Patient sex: F
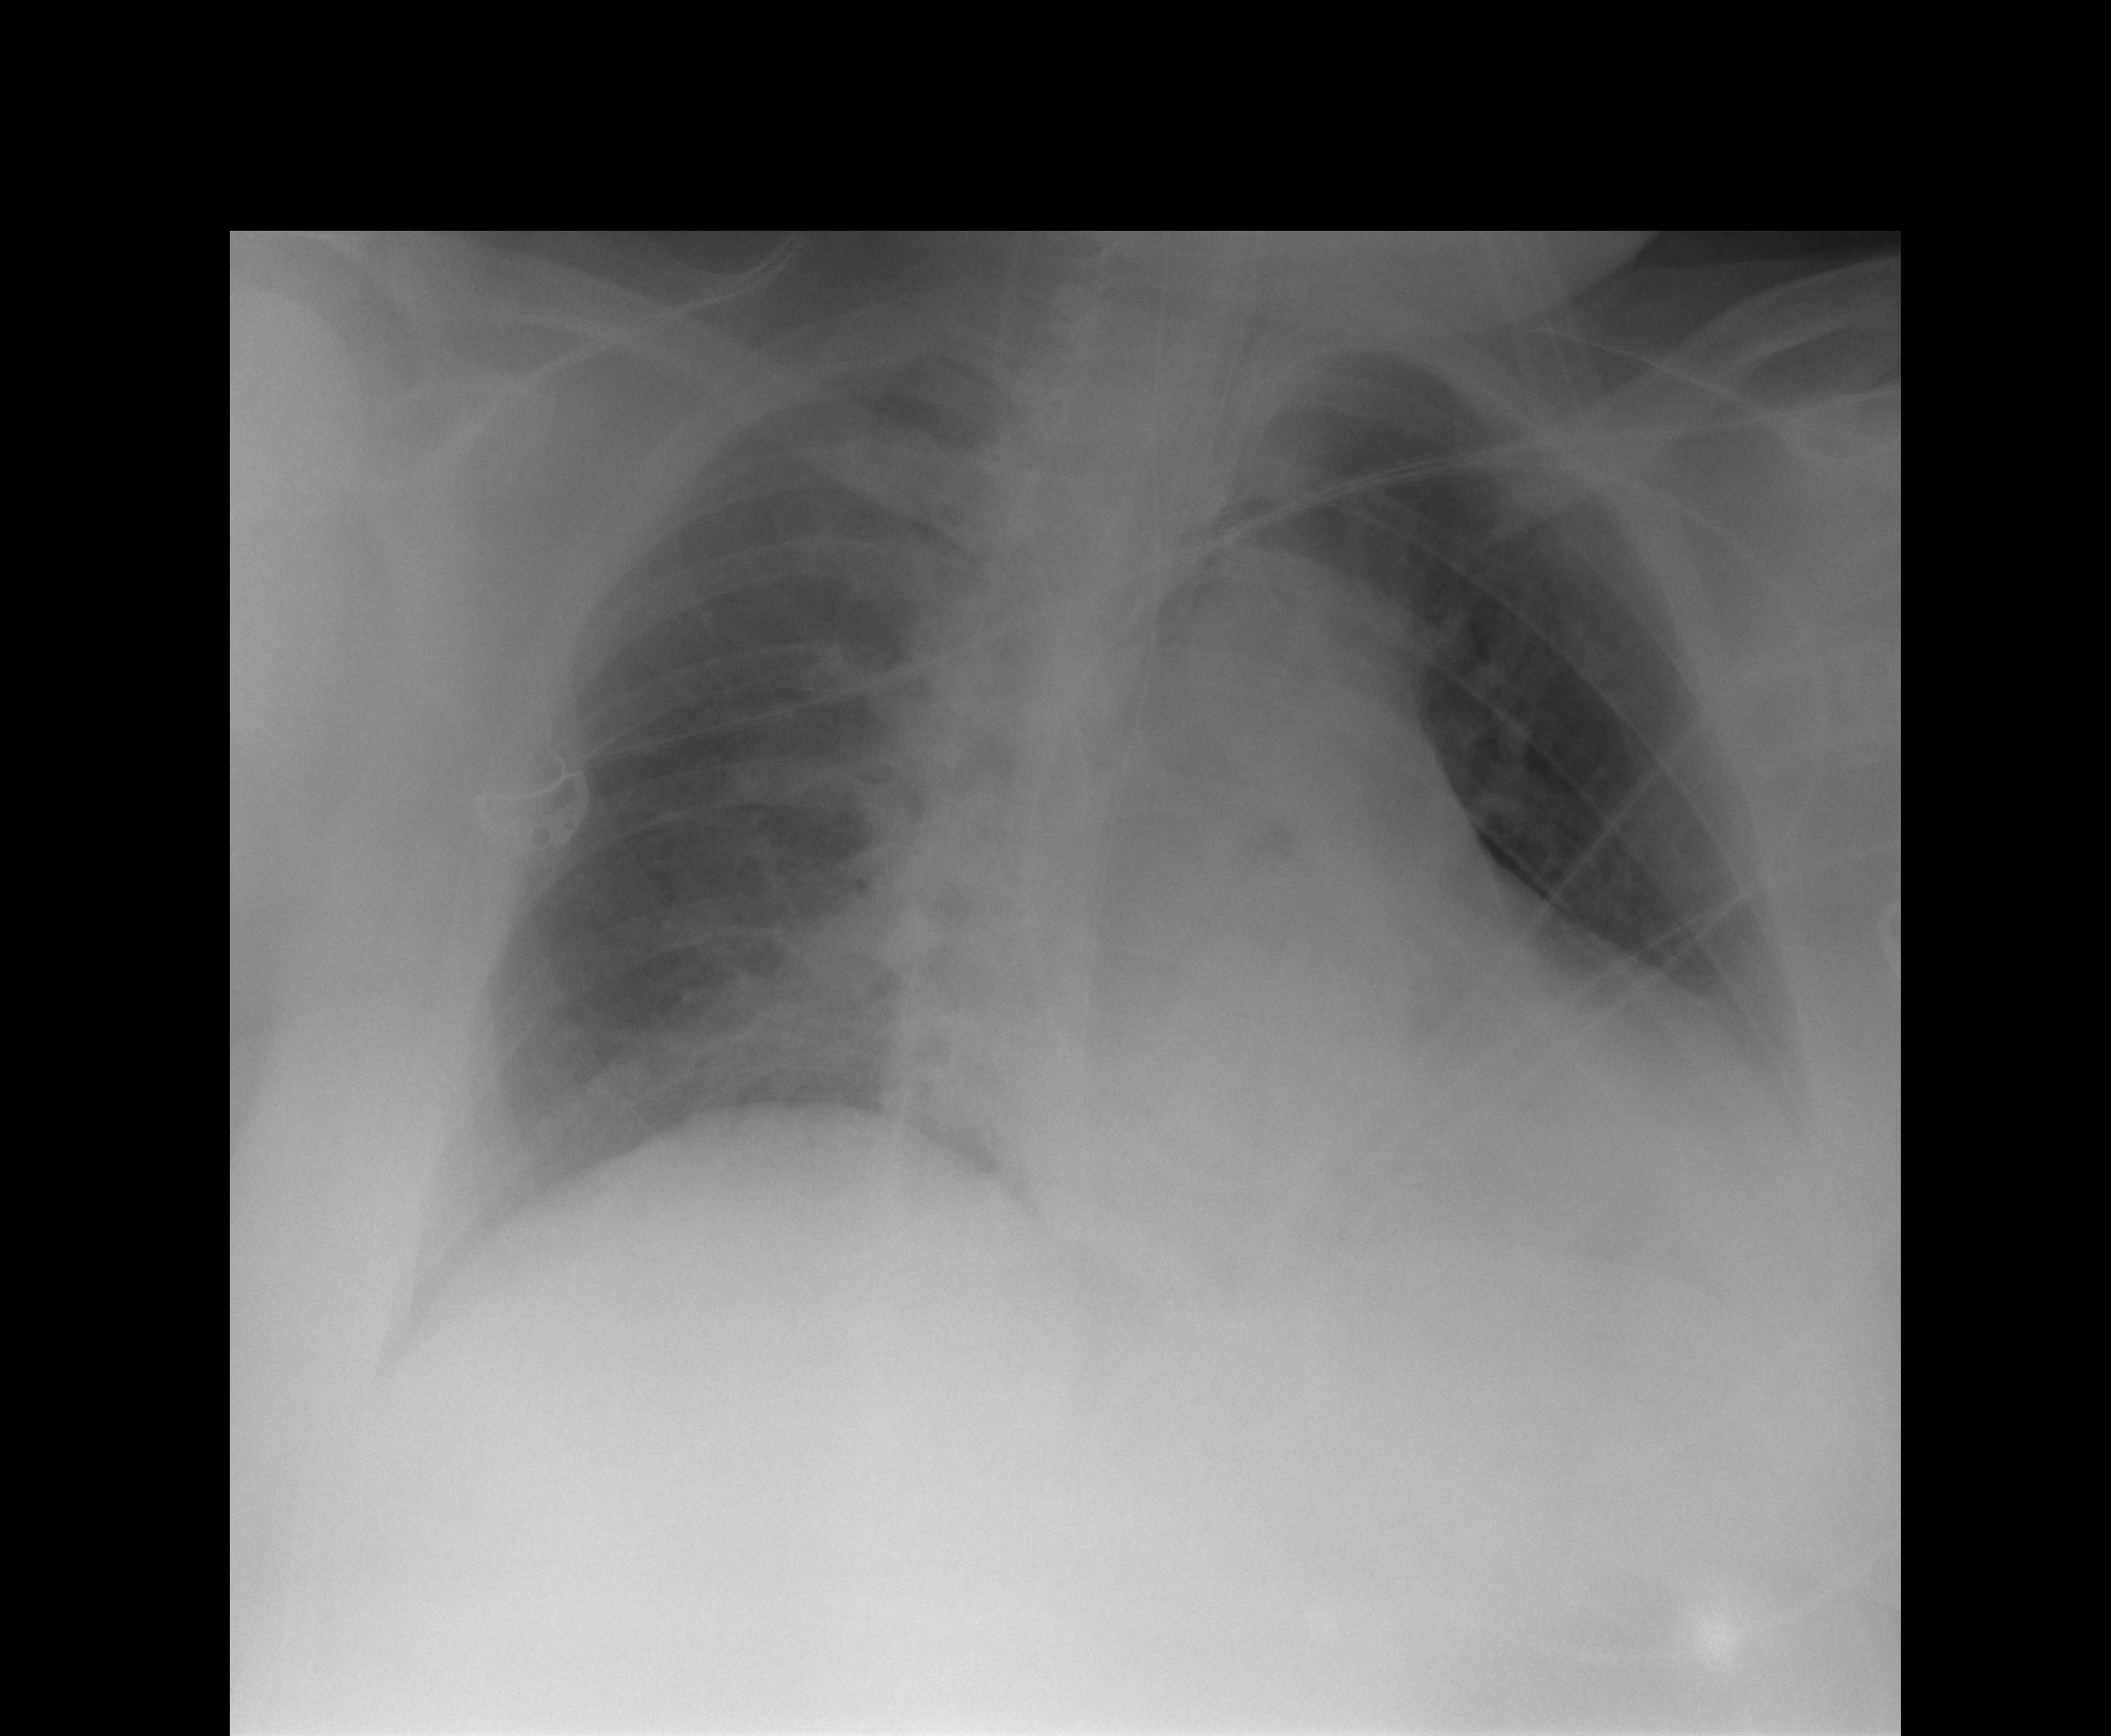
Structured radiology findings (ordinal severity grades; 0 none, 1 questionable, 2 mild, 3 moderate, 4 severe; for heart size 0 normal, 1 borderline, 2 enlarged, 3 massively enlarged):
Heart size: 3
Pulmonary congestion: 2
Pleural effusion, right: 2
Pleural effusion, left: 2
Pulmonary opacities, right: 0
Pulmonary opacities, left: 0
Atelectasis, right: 0
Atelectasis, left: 0